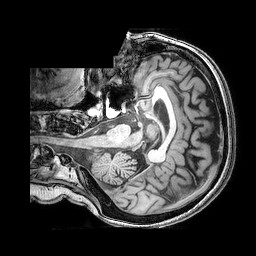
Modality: T1w
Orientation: axial
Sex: female
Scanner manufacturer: philips
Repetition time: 0.008202 s
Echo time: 0.00379 s